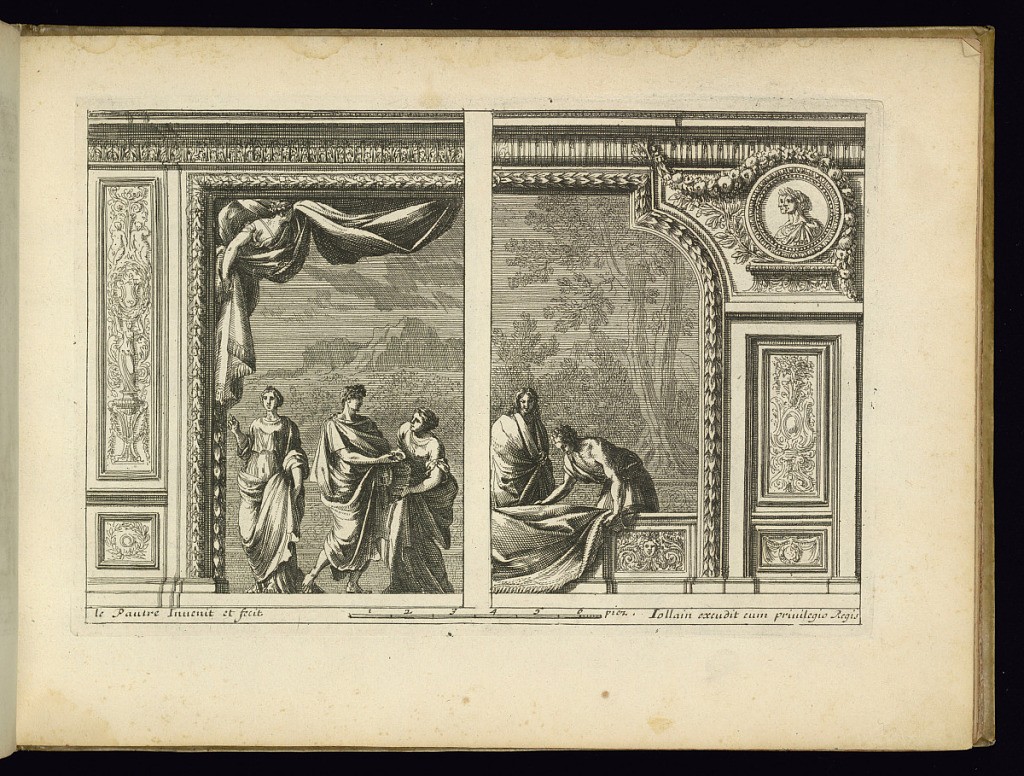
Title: Two Alcove Designs
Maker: Jean Le Pautre, French, 1618–1682
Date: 1665
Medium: Etching on laid paper
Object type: Print
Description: Two half scenes with figures in Classical dress in alcoves. The alcoves and surrounding walls feature leaf pattern moldings, ornate paneling, medallion with double profile portraits, festoons of flowers, and foliate branches. Landscapes in the background, possibly tapestries. The plate is signed.